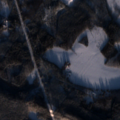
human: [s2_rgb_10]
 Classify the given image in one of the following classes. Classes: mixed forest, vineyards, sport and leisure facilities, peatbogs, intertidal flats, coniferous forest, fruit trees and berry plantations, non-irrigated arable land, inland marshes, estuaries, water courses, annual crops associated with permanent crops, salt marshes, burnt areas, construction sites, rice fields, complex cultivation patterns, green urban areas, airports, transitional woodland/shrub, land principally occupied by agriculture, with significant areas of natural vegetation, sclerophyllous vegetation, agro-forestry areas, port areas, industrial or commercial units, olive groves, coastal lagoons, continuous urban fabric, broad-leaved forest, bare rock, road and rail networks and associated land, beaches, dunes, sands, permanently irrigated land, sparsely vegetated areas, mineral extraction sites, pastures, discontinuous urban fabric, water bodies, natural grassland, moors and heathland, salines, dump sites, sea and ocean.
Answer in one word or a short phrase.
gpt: non-irrigated arable land, coniferous forest, mixed forest